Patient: sex M, age 58
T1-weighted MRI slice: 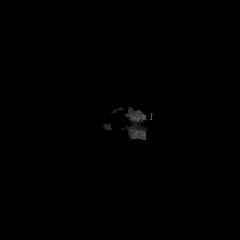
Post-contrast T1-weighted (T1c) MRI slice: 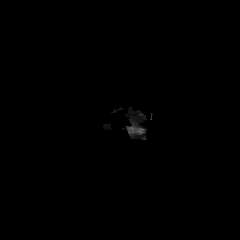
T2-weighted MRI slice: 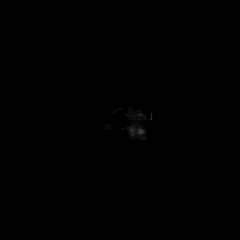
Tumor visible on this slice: no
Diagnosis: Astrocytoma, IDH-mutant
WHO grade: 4